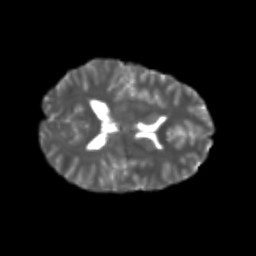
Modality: T2w
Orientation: axial
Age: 20
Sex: female
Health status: healthy
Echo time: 0.074 s